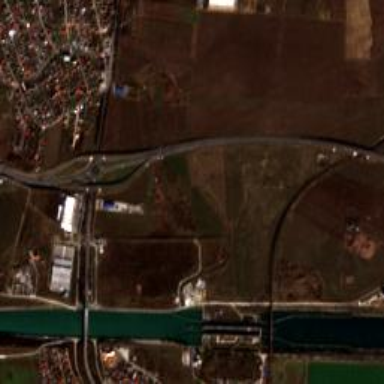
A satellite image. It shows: Motorway junction.